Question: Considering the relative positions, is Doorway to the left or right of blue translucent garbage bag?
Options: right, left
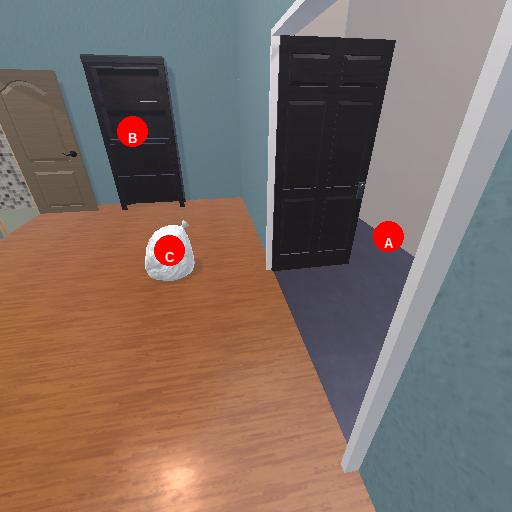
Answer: right